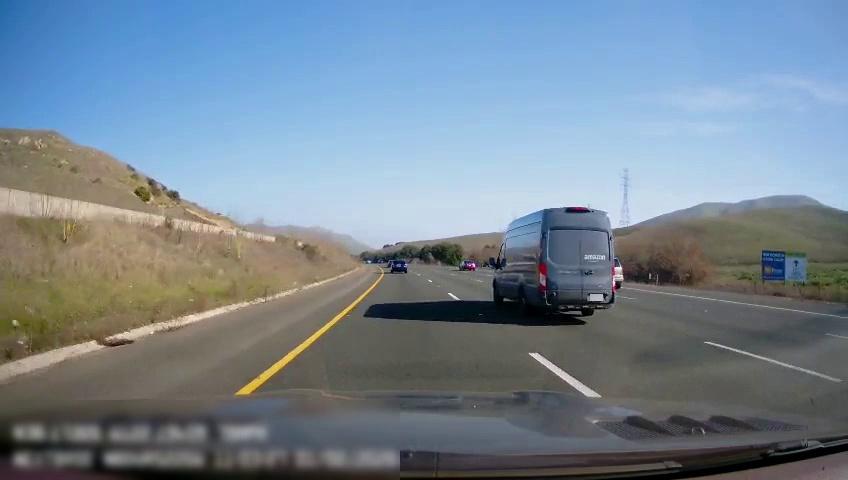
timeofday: Day
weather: Sunny
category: Drivable Space
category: Vehicles | Car
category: Vehicles | Car
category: Vehicles | Van
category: Vehicles | Car
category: Lanes | Alternate Lane
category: Lanes | Alternate Lane
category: Lanes | Alternate Lane
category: Lanes | Current Lane
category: Lanes | Alternate Lane